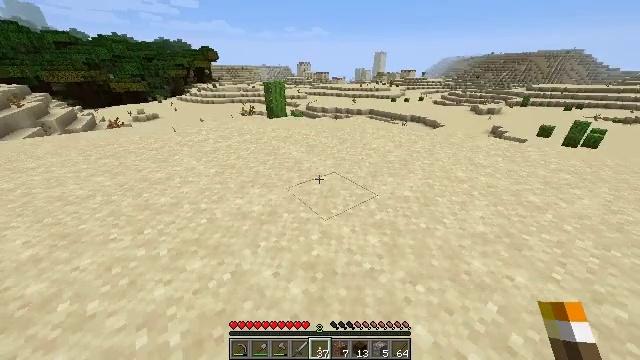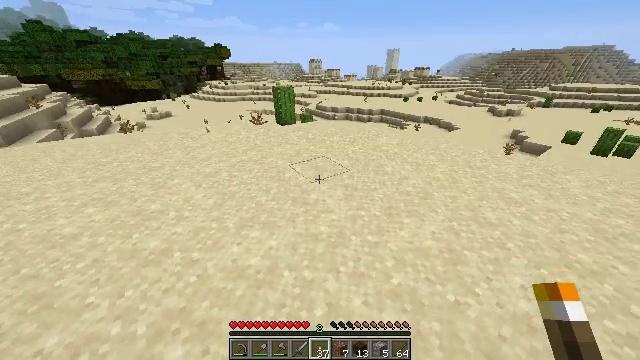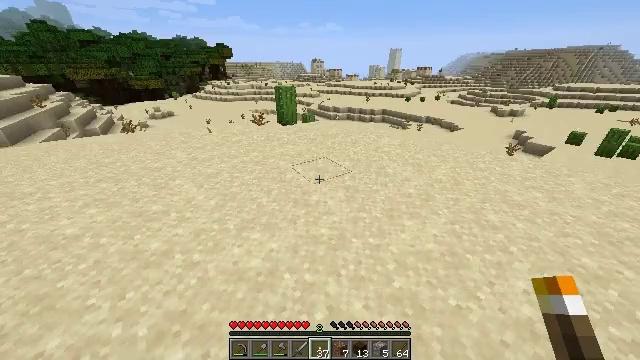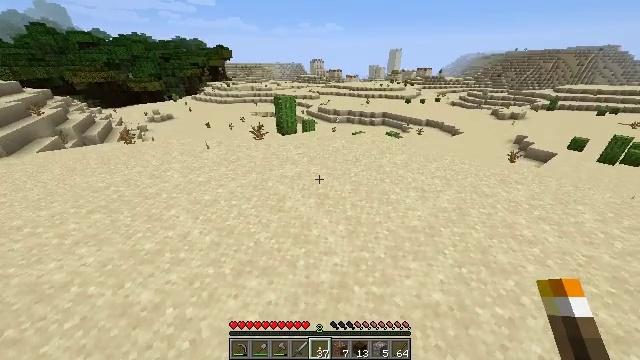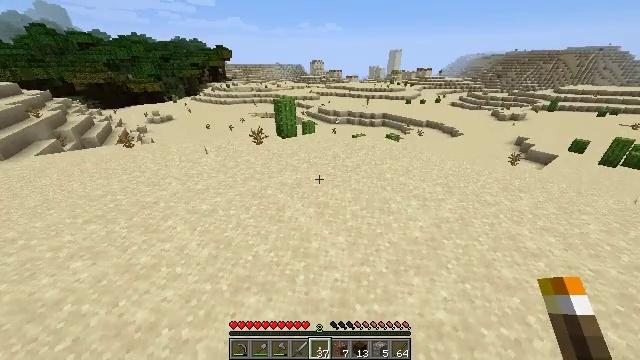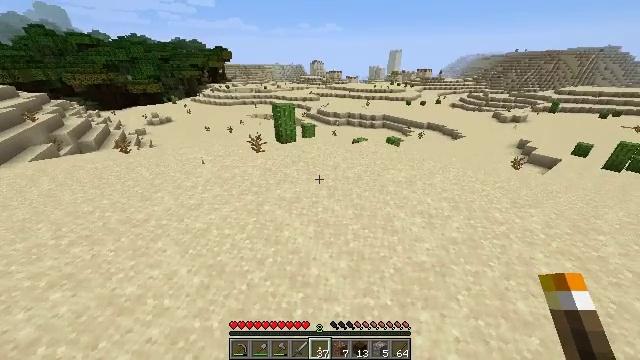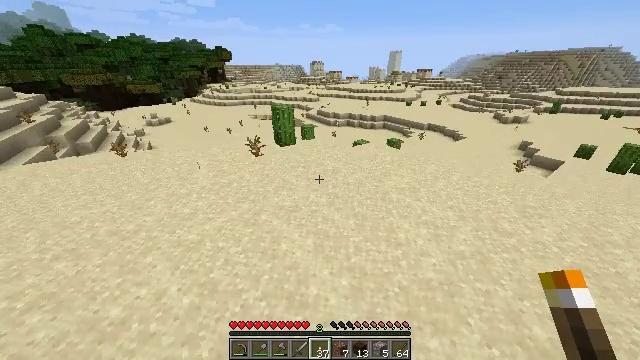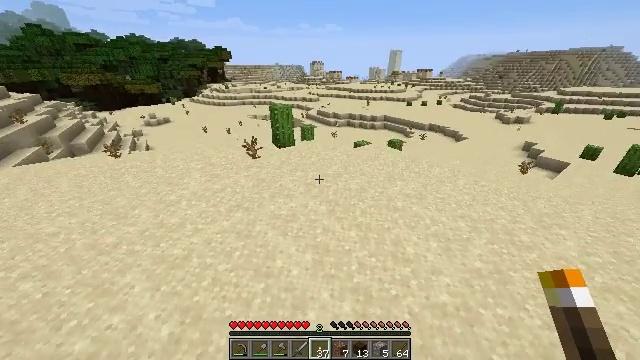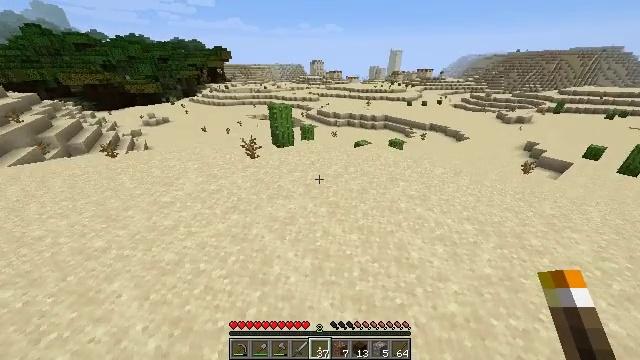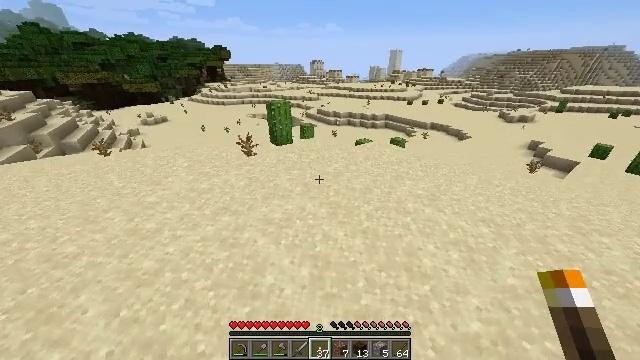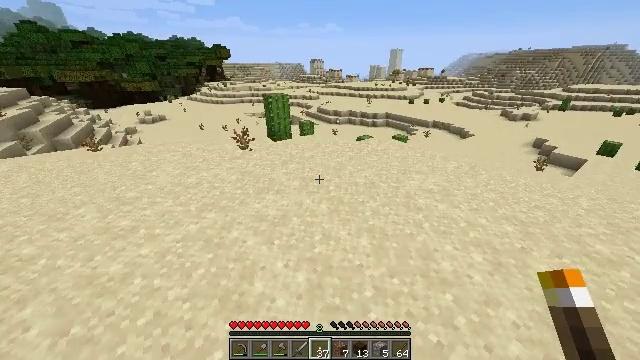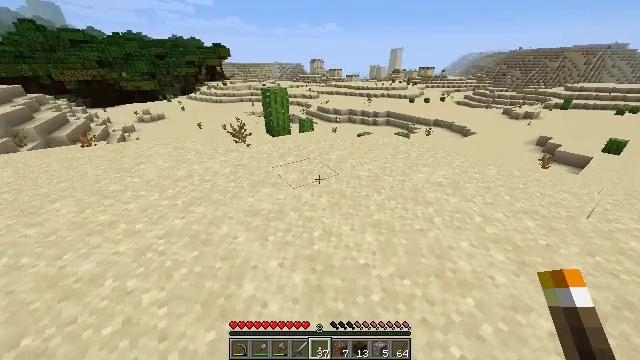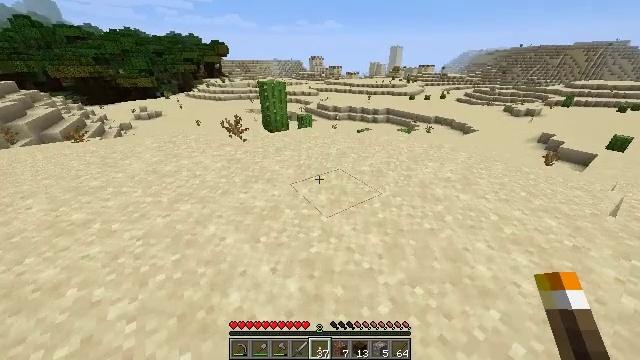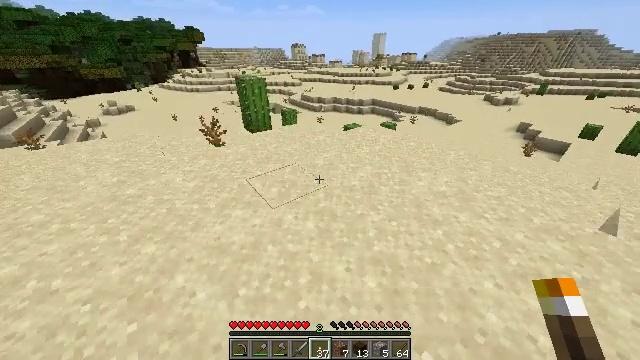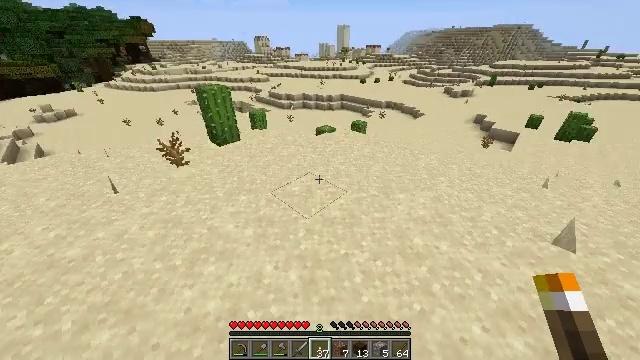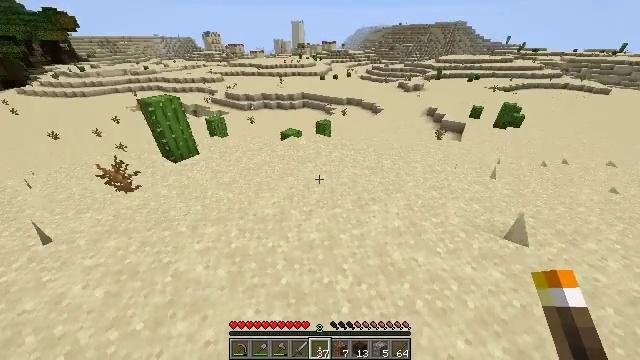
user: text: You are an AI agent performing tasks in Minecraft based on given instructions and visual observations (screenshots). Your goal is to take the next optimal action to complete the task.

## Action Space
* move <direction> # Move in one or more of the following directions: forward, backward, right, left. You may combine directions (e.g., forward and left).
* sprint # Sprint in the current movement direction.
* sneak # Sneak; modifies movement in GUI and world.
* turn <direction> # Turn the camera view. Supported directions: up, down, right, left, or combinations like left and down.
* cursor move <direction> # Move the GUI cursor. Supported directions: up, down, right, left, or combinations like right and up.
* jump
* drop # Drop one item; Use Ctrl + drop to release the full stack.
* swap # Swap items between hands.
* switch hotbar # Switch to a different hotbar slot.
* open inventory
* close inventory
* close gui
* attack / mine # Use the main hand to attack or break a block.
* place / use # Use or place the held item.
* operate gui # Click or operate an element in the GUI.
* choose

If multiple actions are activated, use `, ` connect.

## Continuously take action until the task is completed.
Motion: motion action
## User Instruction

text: Attack the hay block to get hay.
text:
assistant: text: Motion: move forward, sprint, turn left, jump
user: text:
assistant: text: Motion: move forward, sprint, jump
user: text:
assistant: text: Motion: move forward, sprint, jump
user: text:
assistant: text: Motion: move forward, sprint, jump
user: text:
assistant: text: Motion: move forward, sprint, jump
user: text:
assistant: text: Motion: move forward, sprint, jump
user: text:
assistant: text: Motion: move forward, sprint, jump
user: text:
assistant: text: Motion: move forward, sprint, jump
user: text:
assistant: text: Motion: move forward, sprint, jump
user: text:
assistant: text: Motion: move forward, sprint, jump
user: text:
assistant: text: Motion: move forward, sprint, jump
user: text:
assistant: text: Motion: move forward, sprint, jump
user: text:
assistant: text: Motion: move forward, sprint, turn right and down, jump
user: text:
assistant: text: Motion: move forward, sprint, turn right and down, jump
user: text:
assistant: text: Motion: move forward, sprint, turn right, jump
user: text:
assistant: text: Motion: move forward, sprint, turn right, jump
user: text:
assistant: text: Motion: move forward, sprint, jump
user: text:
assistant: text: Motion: move forward, sprint, jump
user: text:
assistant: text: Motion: move forward, sprint, jump
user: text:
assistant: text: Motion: move forward, sprint, jump
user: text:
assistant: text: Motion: move forward, sprint, jump
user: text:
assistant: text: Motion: move forward, sprint, turn right and down, jump
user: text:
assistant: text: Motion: move forward, sprint, turn right and down, jump
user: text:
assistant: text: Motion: move forward, sprint, turn right, jump
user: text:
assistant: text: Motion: move forward, sprint, jump
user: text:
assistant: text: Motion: move forward, sprint, jump
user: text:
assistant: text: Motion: move forward, sprint, jump
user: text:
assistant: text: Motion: move forward, sprint, jump
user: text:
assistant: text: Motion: move forward, sprint, jump
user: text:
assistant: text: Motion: move forward, sprint, jump